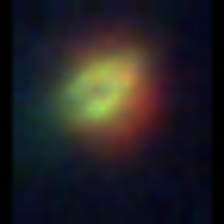
Taxon: NanoPlankton
Group: Other